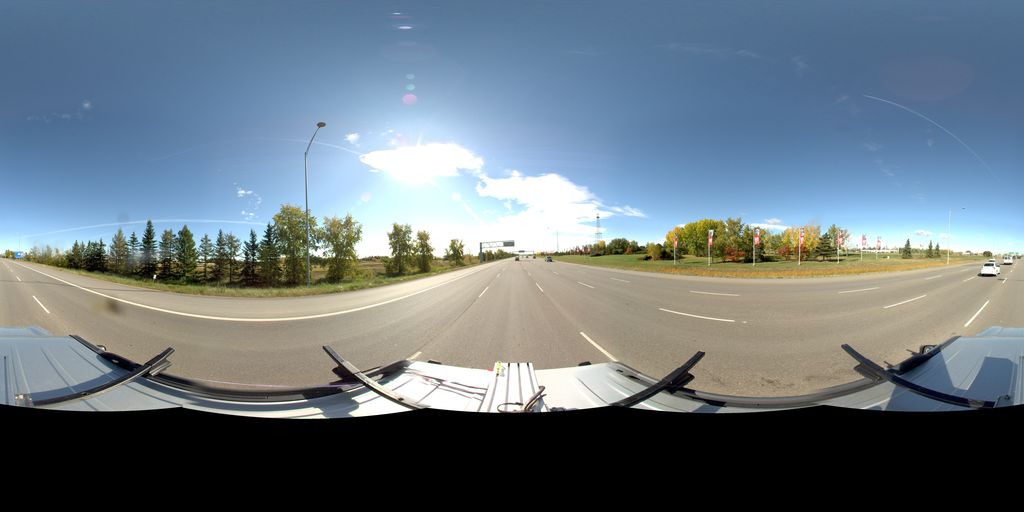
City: edmonton